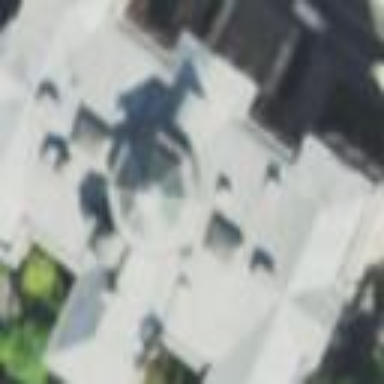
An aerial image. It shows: Building with gabled roof in light gray color. The roof orientation is along the building.